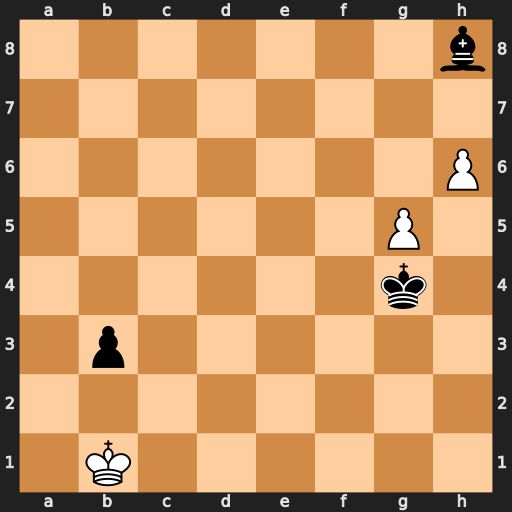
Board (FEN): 7b/8/7P/6P1/6k1/1p6/8/1K6
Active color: w
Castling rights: -
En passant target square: -
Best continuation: g6 Bf6 g7